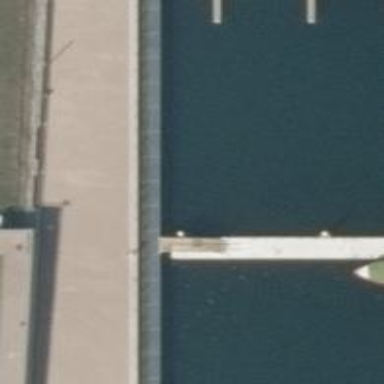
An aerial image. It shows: Man-made pier.